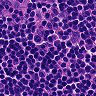
Metastatic tissue present: no